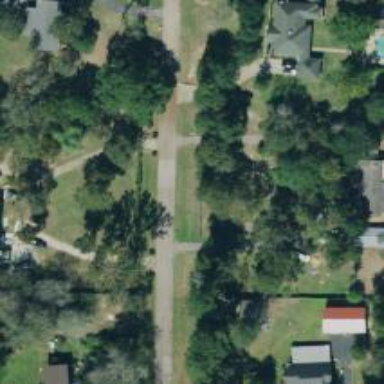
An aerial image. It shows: Residential road.